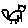
Label: cat